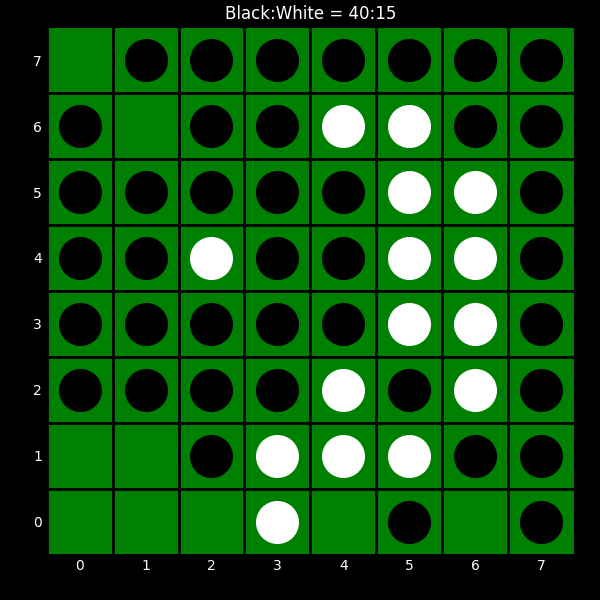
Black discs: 40
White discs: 15